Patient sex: F
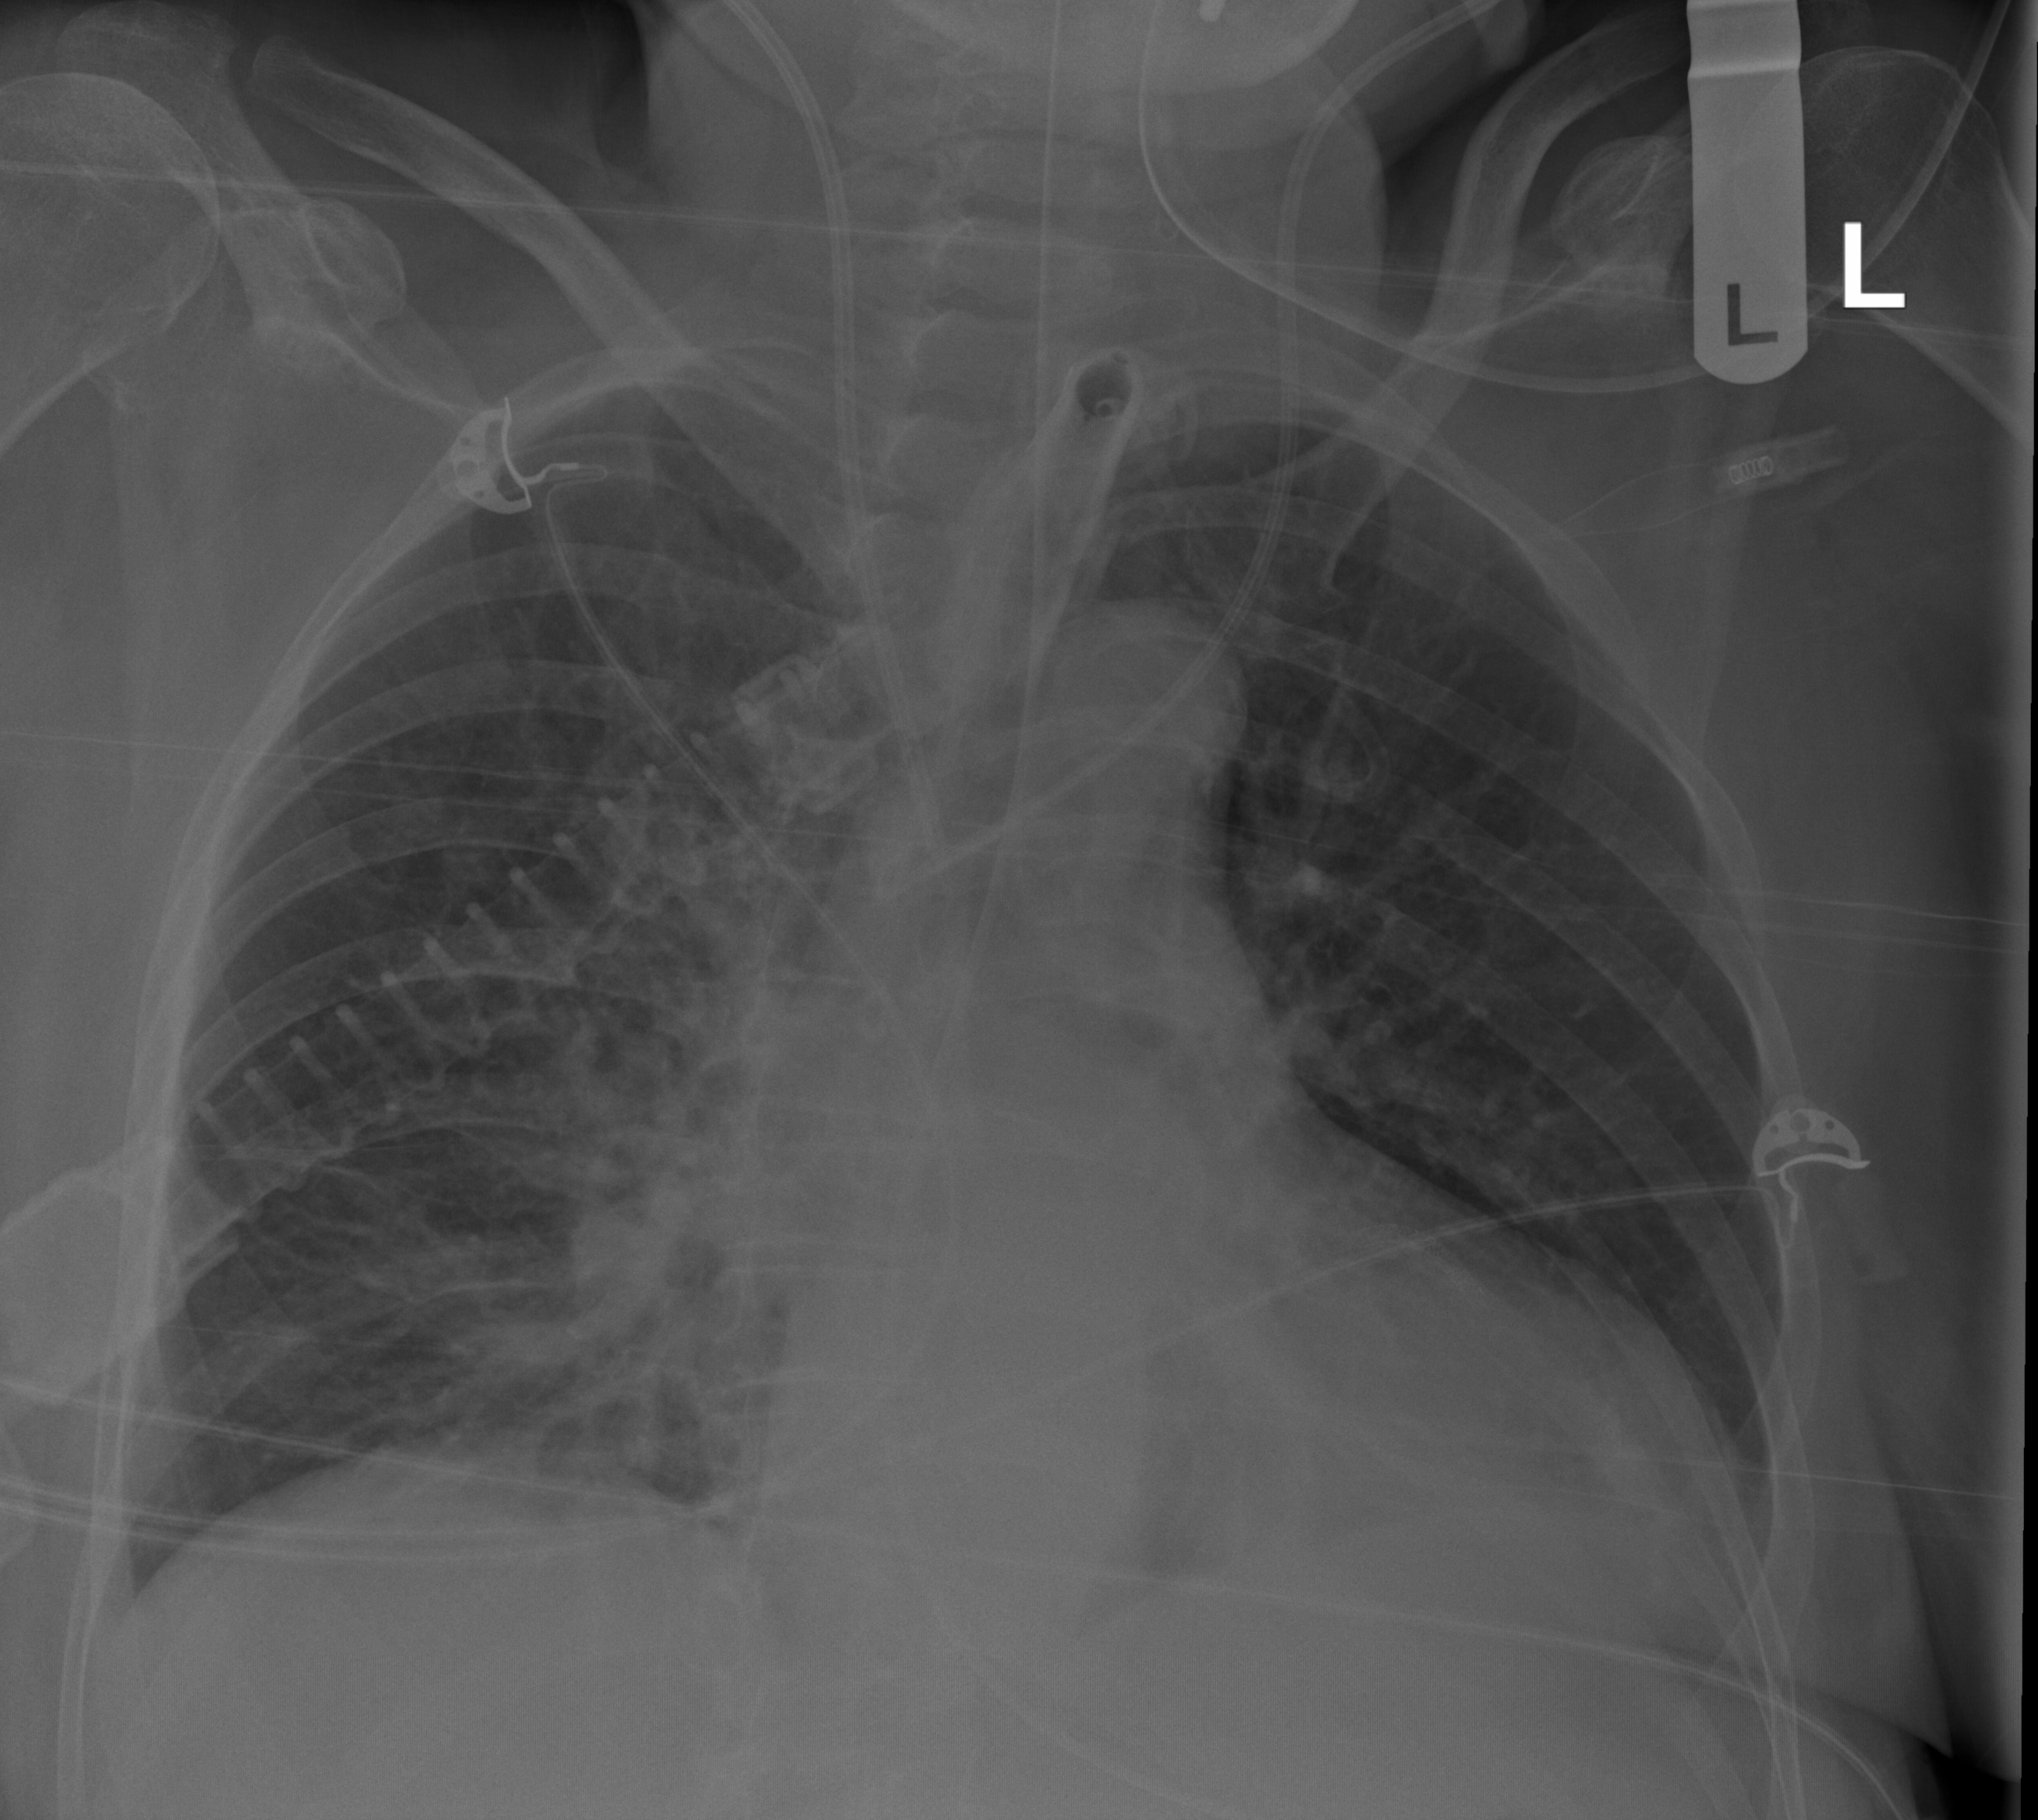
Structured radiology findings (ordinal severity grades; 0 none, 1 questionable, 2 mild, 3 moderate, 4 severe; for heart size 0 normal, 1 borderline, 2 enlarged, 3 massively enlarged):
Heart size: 2
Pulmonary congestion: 2
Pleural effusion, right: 0
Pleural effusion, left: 2
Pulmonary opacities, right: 2
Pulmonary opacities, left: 0
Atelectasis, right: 0
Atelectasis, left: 2